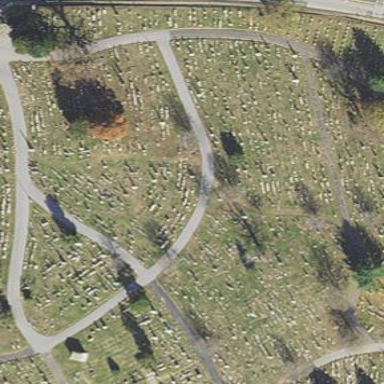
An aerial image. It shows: Sector within cemetery.